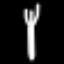
Label: fork